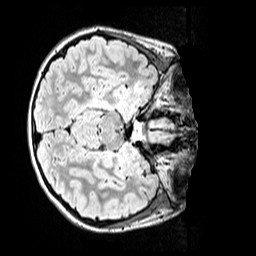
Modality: FLAIR
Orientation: axial
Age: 10
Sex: female
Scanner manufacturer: siemens
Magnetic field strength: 3 T
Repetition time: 5 s
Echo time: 0.388 s